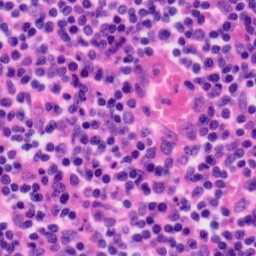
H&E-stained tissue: Tonsil